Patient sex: M
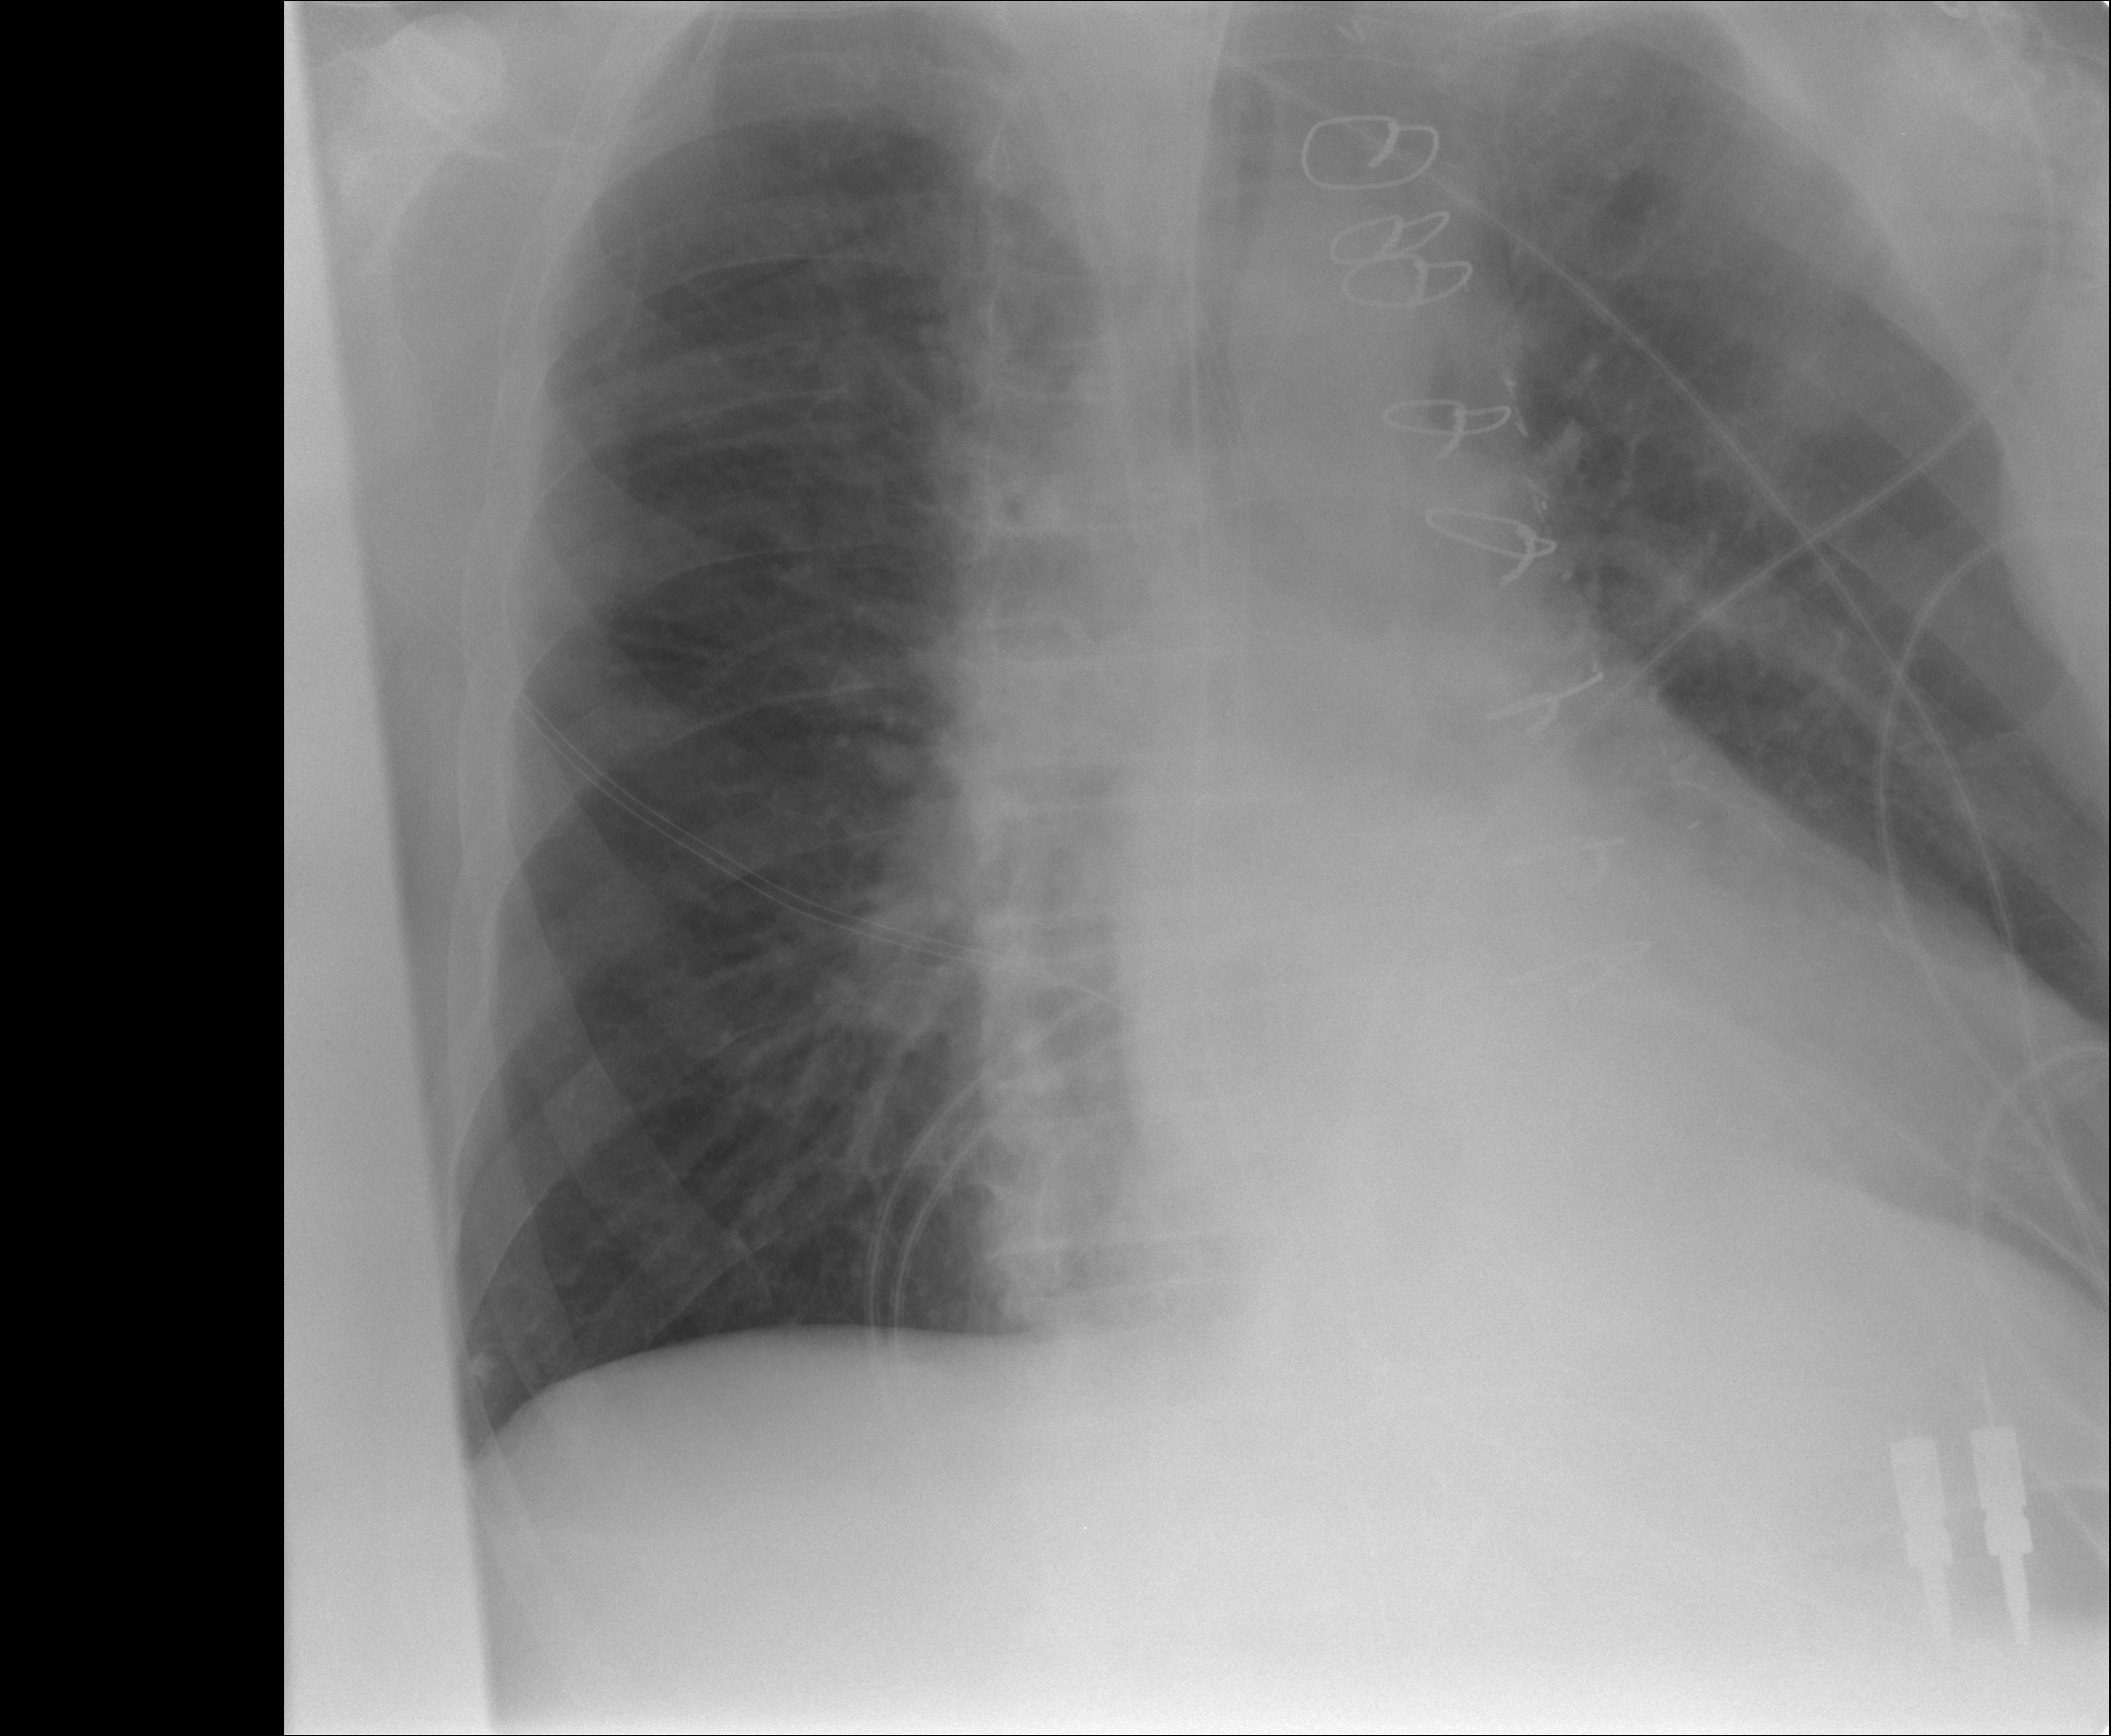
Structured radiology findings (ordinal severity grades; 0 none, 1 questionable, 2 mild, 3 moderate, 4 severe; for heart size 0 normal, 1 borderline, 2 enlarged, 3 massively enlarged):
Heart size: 1
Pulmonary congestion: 1
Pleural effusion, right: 0
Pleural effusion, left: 0
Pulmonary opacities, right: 0
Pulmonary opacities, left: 0
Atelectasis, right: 0
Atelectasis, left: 0